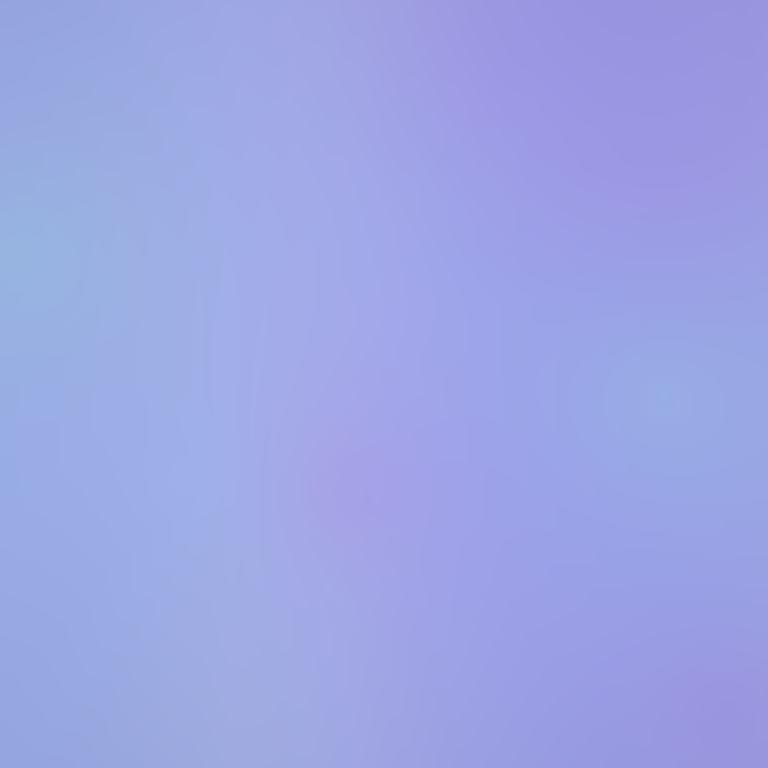
Abstract light effect, smooth gradient from soft lavender to light blue, serene atmosphere, diffuse glow, no room, no furniture, no objects.